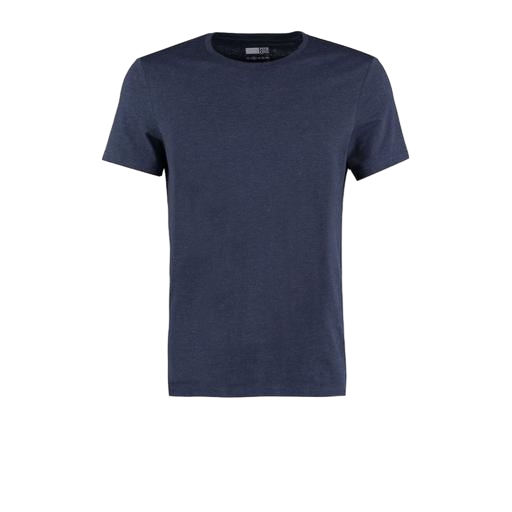
blue t-shirt only macy, navy blue t-shirt, slim fit t-shirt, white background